Question: I'd like to right align some content in 'ListBox' 'ItemTemplate'in a way that its position doesn't change based on the width of the remaining 'ItemTemplate' elements.
Here's a screenshot of what I'd like to achieve:

Here's the XAML I'm trying to use:
'''
<ListBox.ItemTemplate>
<DataTemplate>
<StackPanel Orientation="Horizontal">
<Grid Margin="12 12 0 0"
Width="60" Height="60"
VerticalAlignment="Top"
Background="{StaticResource PhoneAccentBrush}">
<Image Source="/Assets/Mystery.png" />
</Grid>
<StackPanel x:Name="ParentStackPanel">
<TextBlock Text="{Binding Name}" Style="{StaticResource PhoneTextLargeStyle}" x:Name="NameText" />
<TextBlock Text="{Binding Owner, StringFormat='by {0}'}"
Style="{StaticResource PhoneTextSmallStyle}" />
<Grid HorizontalAlignment="Left" x:Name="FixedWidthGrid" >
<StackPanel Orientation="Horizontal">
<TextBlock Width="18"
Text="{Binding ContainerSize, Converter={StaticResource ContainerSizeConverter}}"
Style="{StaticResource PhoneTextNormalStyle}" />
<TextBlock Margin="0" Text="{Binding Difficulty, StringFormat='{}{0:N1}'}"
Style="{StaticResource PhoneTextNormalStyle}" />
<TextBlock Margin="0" Text="/"
Style="{StaticResource PhoneTextNormalStyle}" />
<TextBlock Margin="0" Text="{Binding Terrain, StringFormat='{}{0:N1}'}"
Style="{StaticResource PhoneTextNormalStyle}" />
</StackPanel>
<StackPanel Orientation="Horizontal" HorizontalAlignment="Right">
<Image Source="/Assets/Favorite.png" Height="24" />
</StackPanel>
</Grid>
</StackPanel>
</StackPanel>
</DataTemplate>
</ListBox.ItemTemplate>
'''
In the snippet I've named the element I'm having problems with as 'FixedWidthGrid'. With the above XAML the icon is right aligned inside the 'ParentStackPanel', the width of which depends on the 'NameText', i.e. the widthest element inside it. In the image above the icon would be aligned with the end of the word 'Ukova'. If the text is too wide to fit, the icon might even be pushed out of the screen.
I can solve that by setting fixed width to 'FixedWidthGrid' but since I want my page to work both in portrait and landscape mode, I can't do that. And I haven't even tested it with different resolutions, supported on WP8.
Is there a way to bind the width of 'FixedWidthGrid' relative to page width so that it would change every time the page width changes (because of orientation switch)? Or is there another way to get the icon aligned as I want it to?
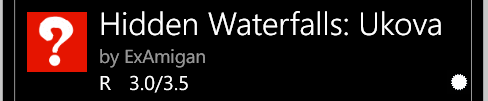
Answer: <URL> describes the main problem with using a ListBox to display data all the way to the right. For your example, I would not use a StackPanel on the outside and instead use a Grid that had three columns defined that make the middle column take up as much space as it can
'''
<DataTemplate>
<Grid>
<Grid.ColumnDefinitions>
<ColumnDefinition Width="Auto"/>
<ColumnDefinition Width="*"/>
<ColumnDefinition Width="Auto"/>
</Grid.ColumnDefinitions>
'''
In the first column place your 60x60 image. In the second column place your text. This can be a StackPanel. And in the third Column place your small image. This alignment, combined with changing the HorizontalAlignment of the ListBoxItem will render what you desire.